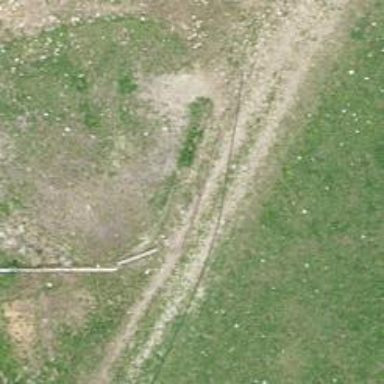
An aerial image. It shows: Track with grade 4 tracktype.